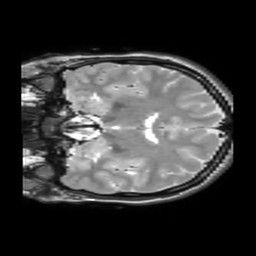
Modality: T2w
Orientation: coronal
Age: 20
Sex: female
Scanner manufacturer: philips
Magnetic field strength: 3 T
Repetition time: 3 s
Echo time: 0.08 s